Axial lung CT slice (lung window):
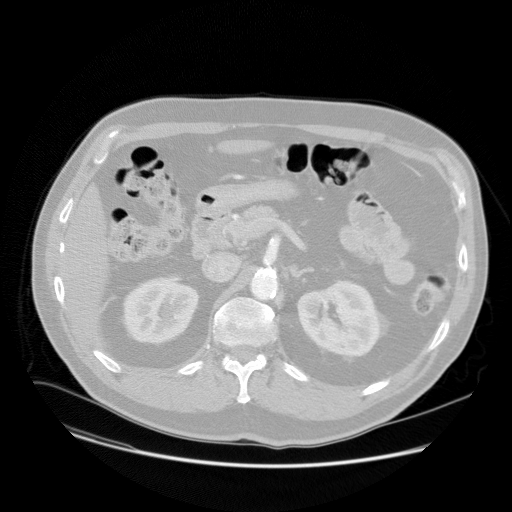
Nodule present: no